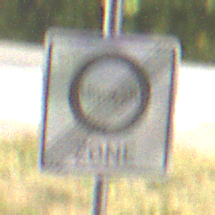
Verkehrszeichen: EndeUmweltzone
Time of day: MorningAfternoon
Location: Outdoor (Suburban)
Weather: Clear
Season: NotSpecified
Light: Natural